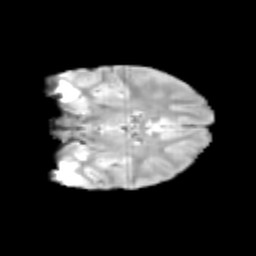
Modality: T2w
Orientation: coronal
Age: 11
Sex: male
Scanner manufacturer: siemens
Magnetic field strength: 3 T
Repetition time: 3.8 s
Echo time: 0.07 s